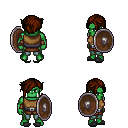
a pixel art fantasy rpg character, male body template, orc, green skin, leather chest armor, teal pants, brown pixie cut hairstyle, cloth bracers, gray slippers, shield, four views (front, back, left, right), 2x2 character sprite sheet, small pixel art, hard edges, no anti-aliasing